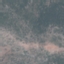
Label: HerbaceousVegetation